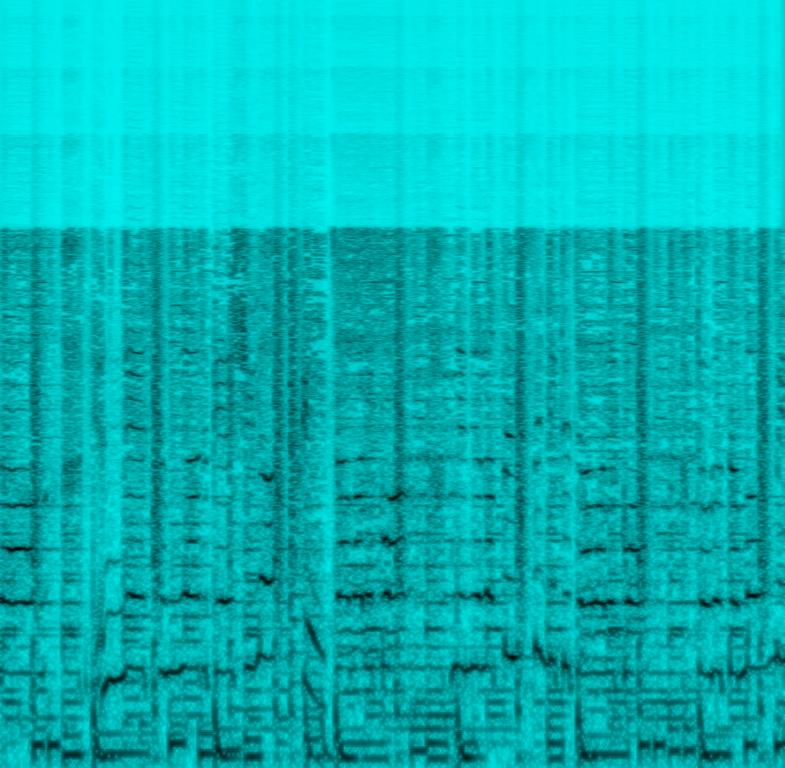
The low quality recording features a pop song that consists of groovy piano chords, harmonizing background vocals, punchy kick and snare hits, shimmering shakers, groovy bass and muffled female vocals singing over it. It sounds energetic, happy, fun and addictive - like something you would hear on a radio.